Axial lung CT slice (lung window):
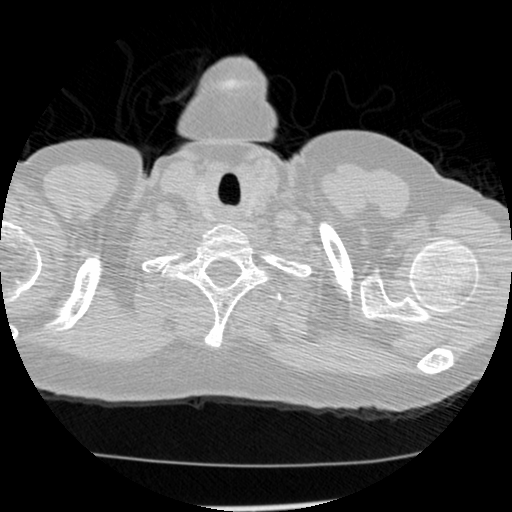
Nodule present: no